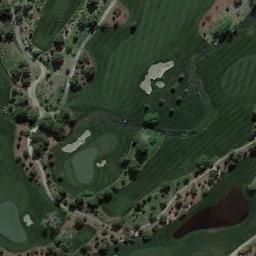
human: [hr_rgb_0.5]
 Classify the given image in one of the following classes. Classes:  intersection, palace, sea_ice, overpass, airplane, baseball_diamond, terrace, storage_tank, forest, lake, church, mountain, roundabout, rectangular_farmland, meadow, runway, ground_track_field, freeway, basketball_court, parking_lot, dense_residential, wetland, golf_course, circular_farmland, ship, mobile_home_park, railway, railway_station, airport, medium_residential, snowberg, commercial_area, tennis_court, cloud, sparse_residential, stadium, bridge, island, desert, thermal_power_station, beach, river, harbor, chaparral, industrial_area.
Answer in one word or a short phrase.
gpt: golf_course